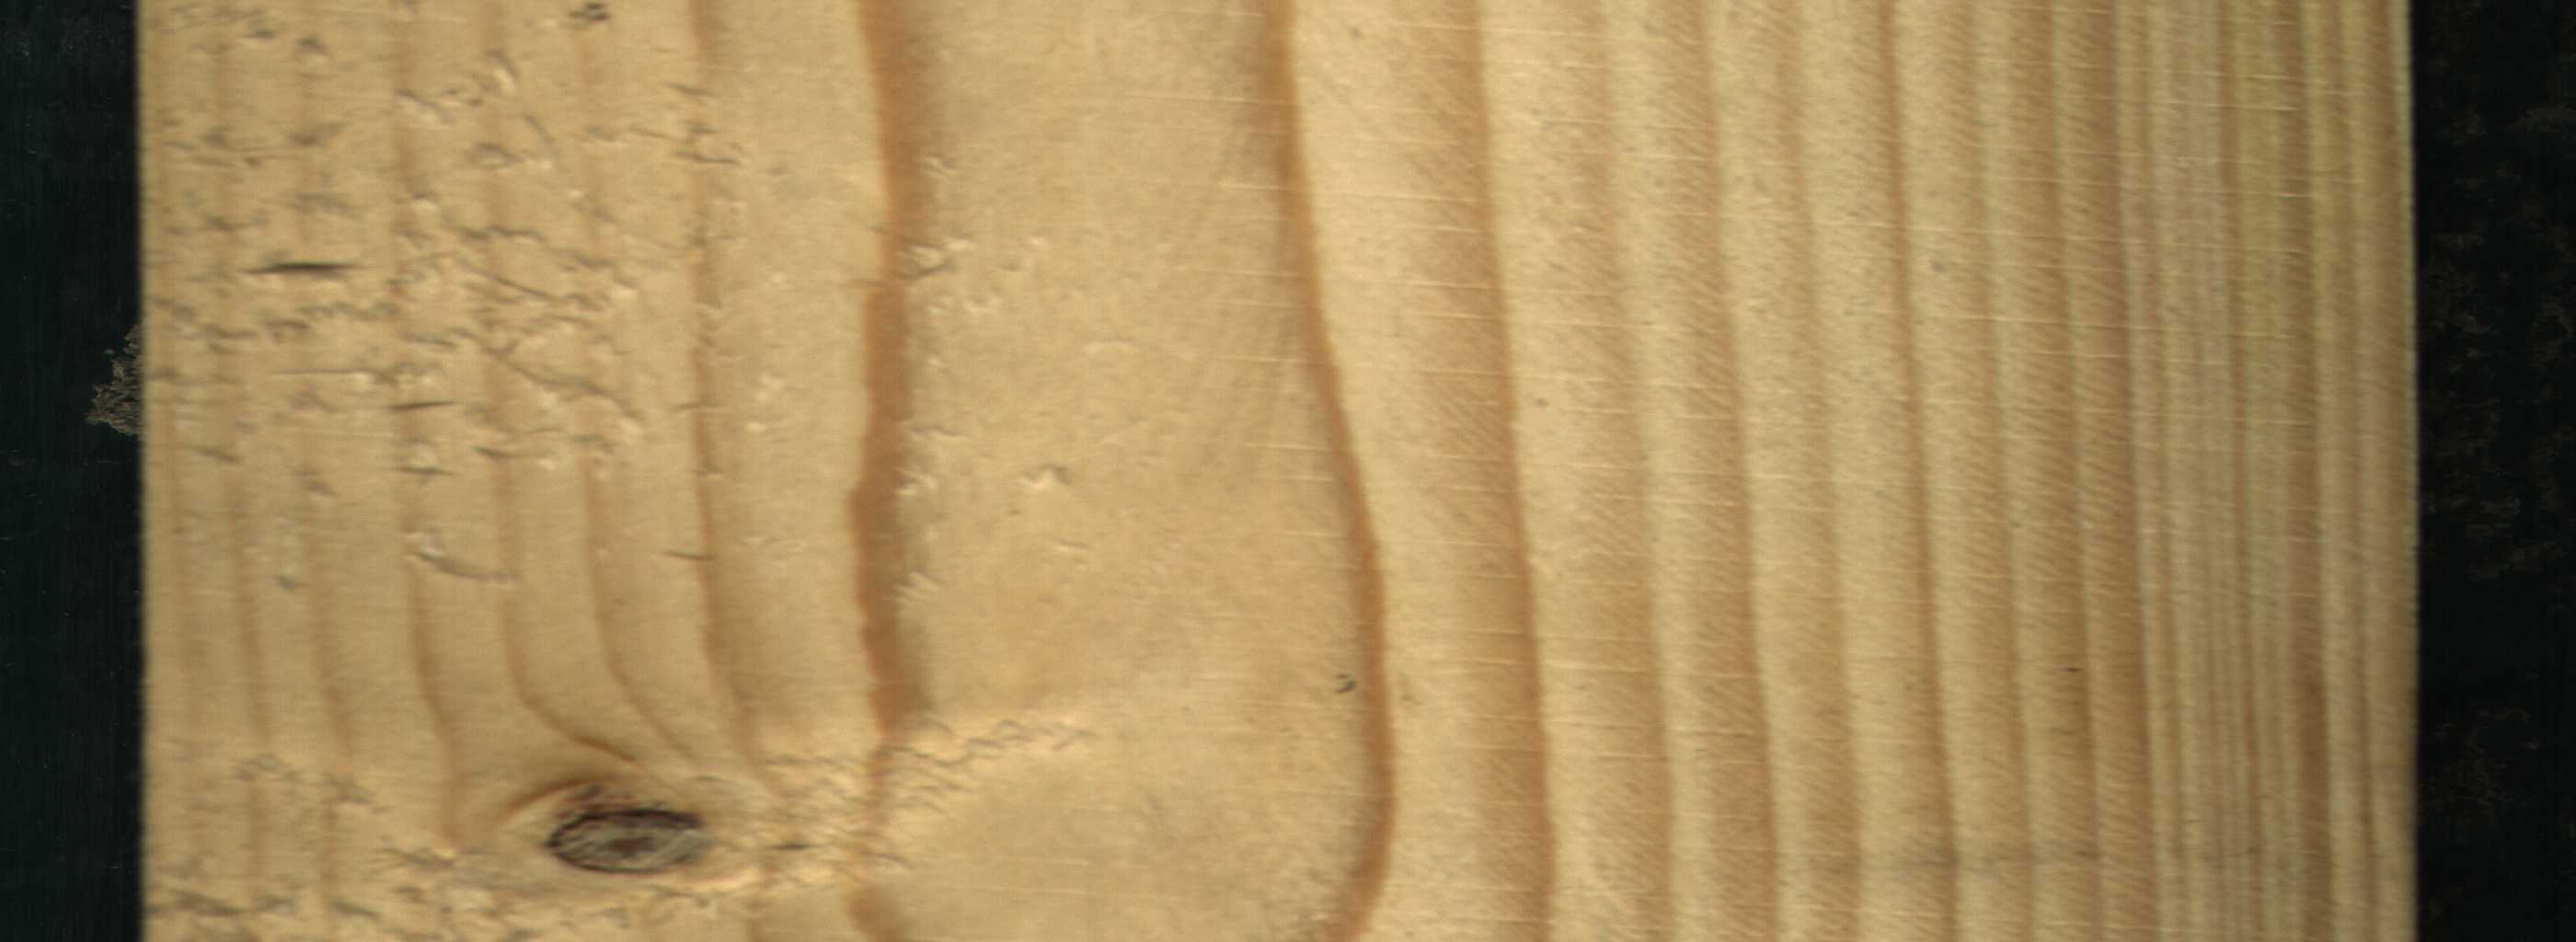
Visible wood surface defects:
Dead_Knot